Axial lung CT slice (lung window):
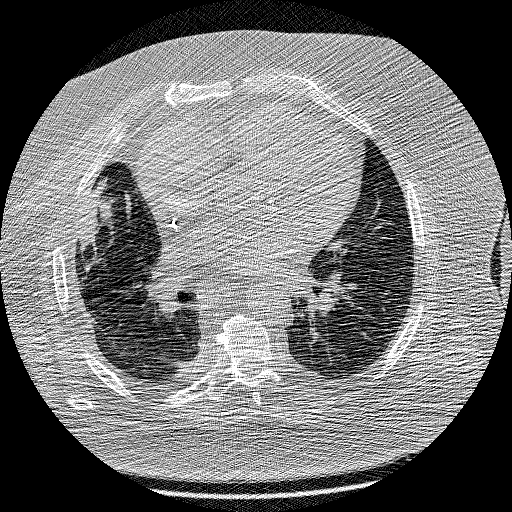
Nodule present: no